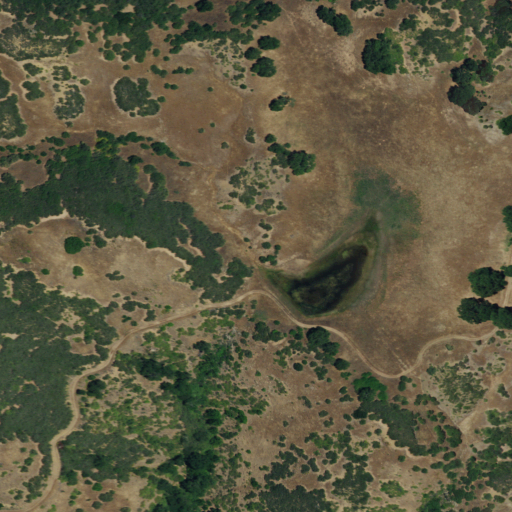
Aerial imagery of plain(s) in California named Orange Flat containing shrub, grassland, herbaceous wetlands, and evergreen forest